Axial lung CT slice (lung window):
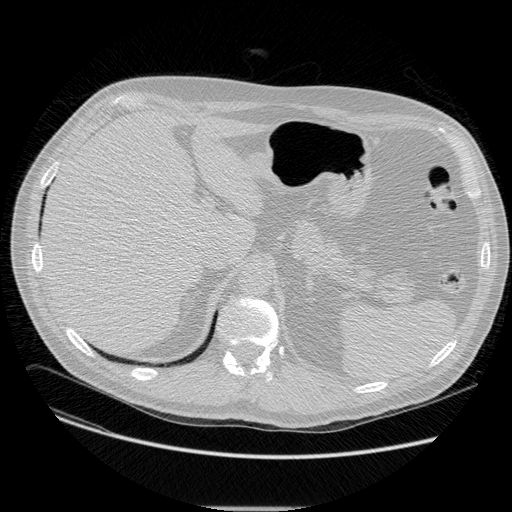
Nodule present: no